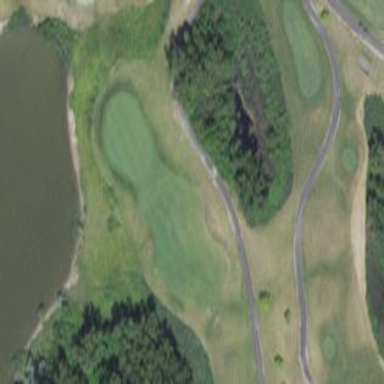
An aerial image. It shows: Grassy area designated as golf fairway.